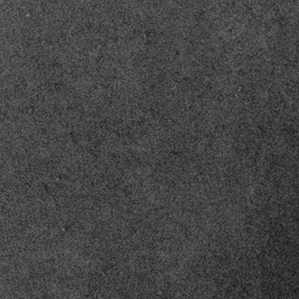
Label: frost